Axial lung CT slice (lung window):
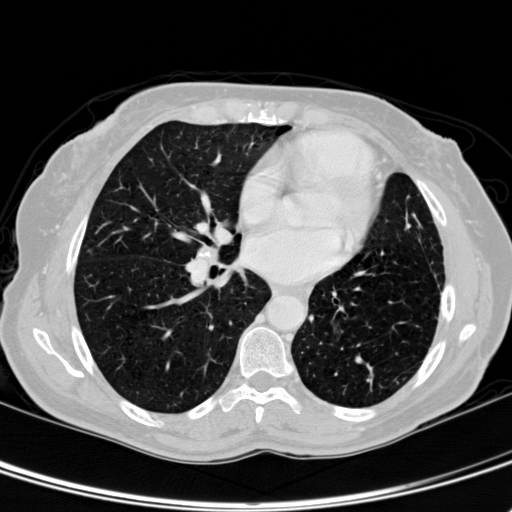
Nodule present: no